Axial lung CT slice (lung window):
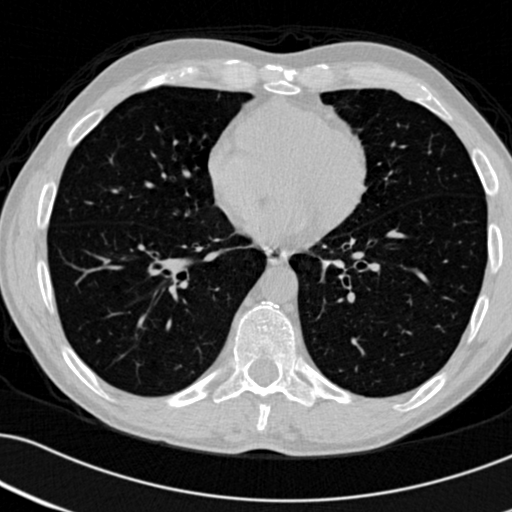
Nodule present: no